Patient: sex F, age 54
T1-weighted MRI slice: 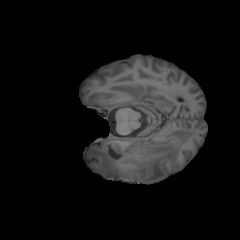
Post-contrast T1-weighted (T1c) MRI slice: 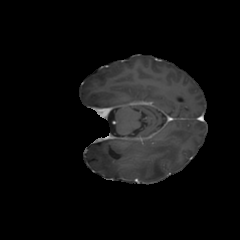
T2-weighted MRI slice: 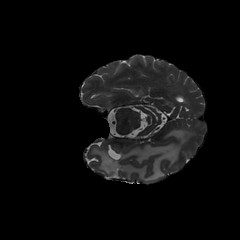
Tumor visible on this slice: yes
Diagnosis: Glioblastoma, IDH-wildtype
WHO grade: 4